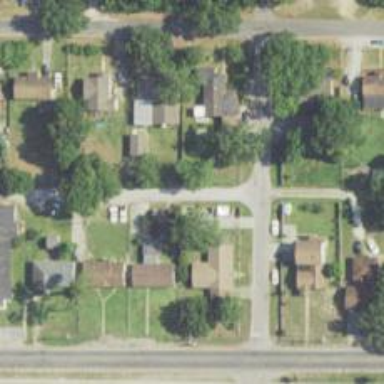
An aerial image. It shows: Alley classified as service road.